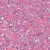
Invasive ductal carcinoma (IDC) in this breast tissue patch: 1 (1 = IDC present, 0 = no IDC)